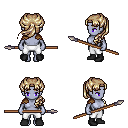
a pixel art fantasy rpg character, female body template, dark elf, purple skin, leather shoulder armor, white pants, white blonde princess hairstyle, black shoes, spear, four views (front, back, left, right), 2x2 character sprite sheet, small pixel art, hard edges, no anti-aliasing